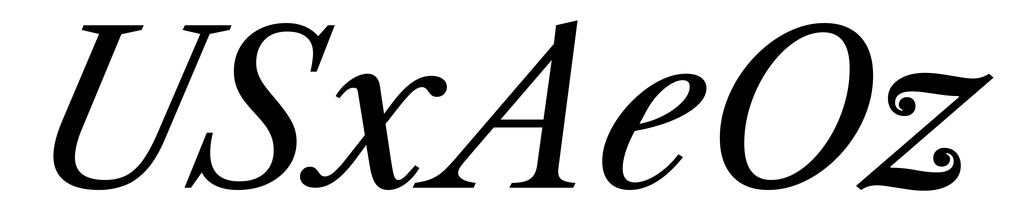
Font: LibreCaslonText-Italic_Italic